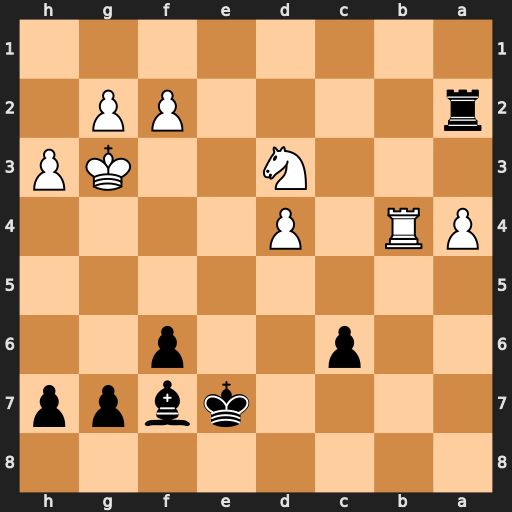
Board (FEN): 8/4kbpp/2p2p2/8/PR1P4/3N2KP/r4PP1/8
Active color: b
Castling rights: -
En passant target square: -
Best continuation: Ra3 Kh2 Rxd3